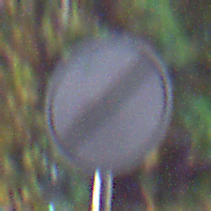
Verkehrszeichen: EndeSaemtlicherBegrenzungen
Umgebung: Outdoor, Suburban
Tageszeit: Night
Wetter: PartlyCloudy
Licht: Artificial
Jahreszeit: NotSpecified
Kontrast: HighContrast